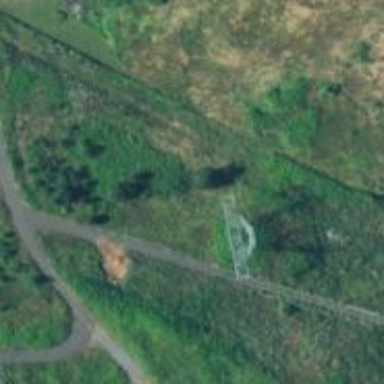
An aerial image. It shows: Power tower.